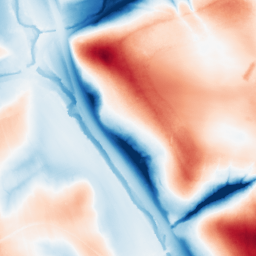
Category: edge_preserving
Decomposition family: guided
Decomposition parameters: radius: 32
eps: 1
Upsampling method: regularized
Upsampling parameters: scale: 2
lambda_reg: 0.01
Upsampling scale: 2